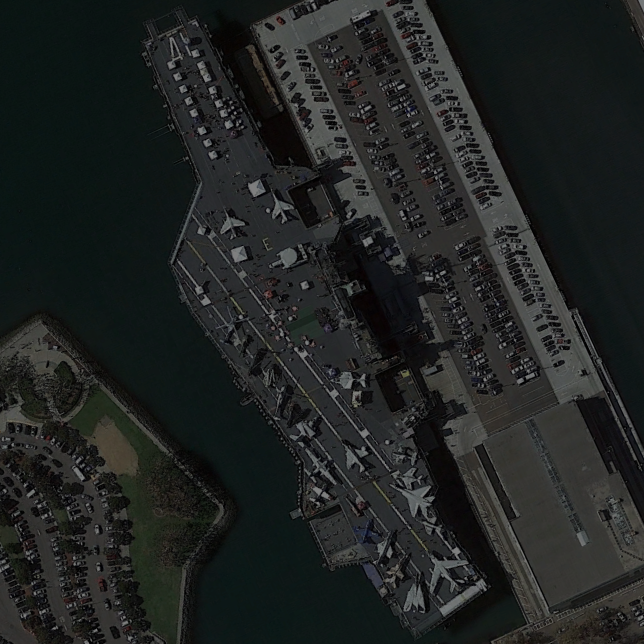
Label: aircraft_carrier